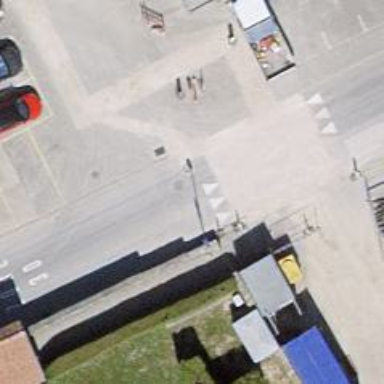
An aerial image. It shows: Paved footway.